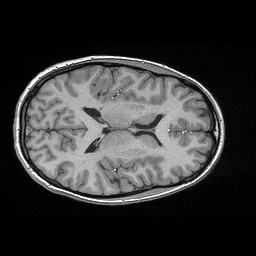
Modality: T1w
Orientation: axial